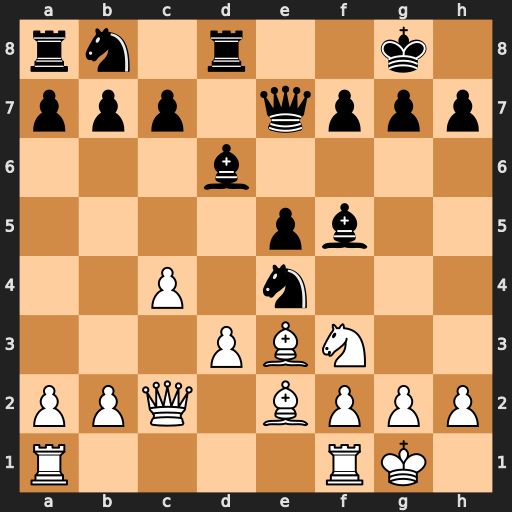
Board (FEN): rn1r2k1/ppp1qppp/3b4/4pb2/2P1n3/3PBN2/PPQ1BPPP/R4RK1
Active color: w
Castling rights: -
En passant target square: -
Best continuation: dxe4 Be6 c5